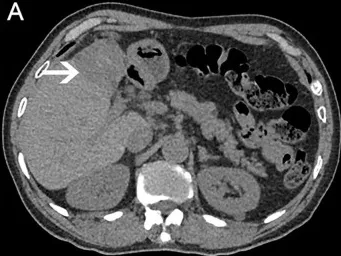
CT scan (on January 21, 2021) showing liver mass after 48 months of apatinib treatment. Plain scan.
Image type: radiology (ct)